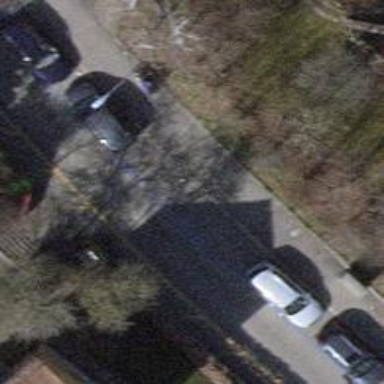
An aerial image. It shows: Parking lane.